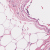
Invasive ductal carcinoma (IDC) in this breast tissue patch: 0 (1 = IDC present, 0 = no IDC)